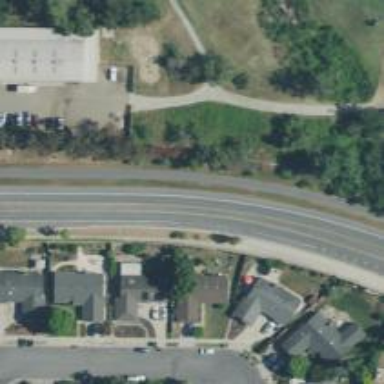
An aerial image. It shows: Secondary road.